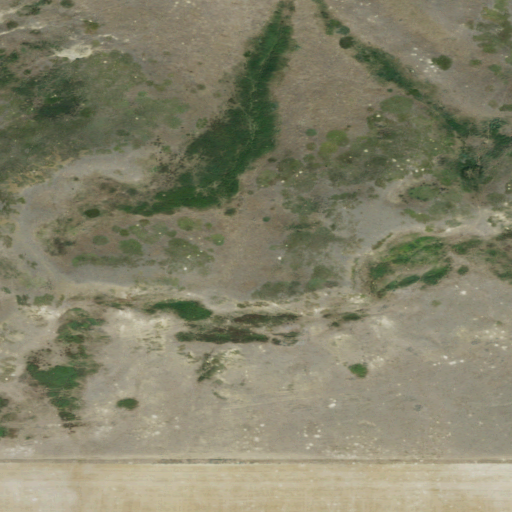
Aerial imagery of mountain in Montana named Kaminski Hill containing shrub, grassland, cultivated crops, and evergreen forest